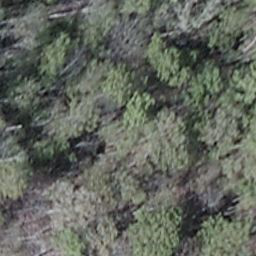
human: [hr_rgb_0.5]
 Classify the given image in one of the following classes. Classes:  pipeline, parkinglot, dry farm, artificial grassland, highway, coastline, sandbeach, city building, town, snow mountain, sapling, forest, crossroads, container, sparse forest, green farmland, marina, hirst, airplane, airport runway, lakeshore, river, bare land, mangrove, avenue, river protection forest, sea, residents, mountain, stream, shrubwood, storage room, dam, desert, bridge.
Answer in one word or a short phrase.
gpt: shrubwood